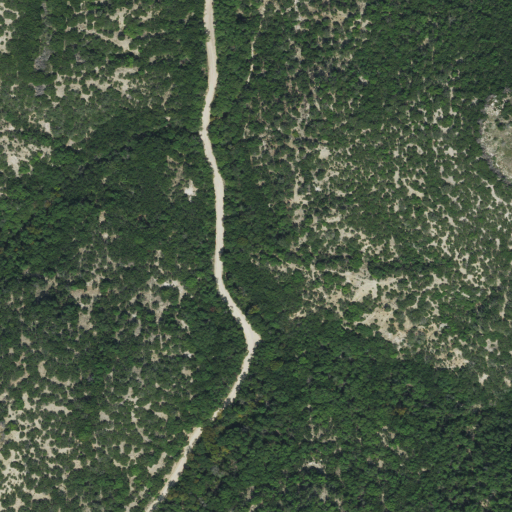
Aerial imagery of gap in Texas named Spring Gap containing evergreen forest, open development, deciduous forest, and shrub